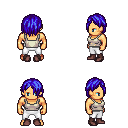
a pixel art fantasy rpg character, male body template, human, tanned skin, white pirate shirt, white pants, blue bangs hairstyle, maroon shoes, four views (front, back, left, right), 2x2 character sprite sheet, small pixel art, hard edges, no anti-aliasing